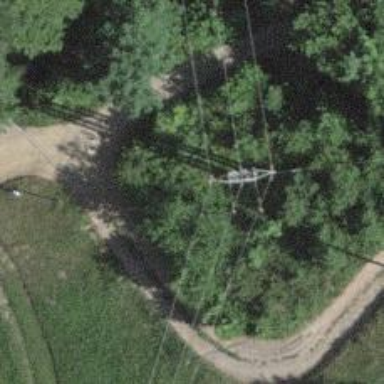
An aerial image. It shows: Railway tunnel with electrified contact lines. It has single track running through it.